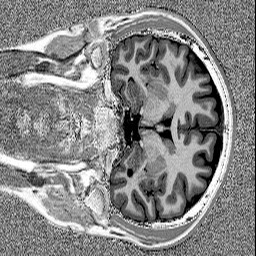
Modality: MP2RAGE
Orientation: coronal
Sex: male